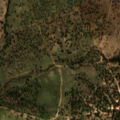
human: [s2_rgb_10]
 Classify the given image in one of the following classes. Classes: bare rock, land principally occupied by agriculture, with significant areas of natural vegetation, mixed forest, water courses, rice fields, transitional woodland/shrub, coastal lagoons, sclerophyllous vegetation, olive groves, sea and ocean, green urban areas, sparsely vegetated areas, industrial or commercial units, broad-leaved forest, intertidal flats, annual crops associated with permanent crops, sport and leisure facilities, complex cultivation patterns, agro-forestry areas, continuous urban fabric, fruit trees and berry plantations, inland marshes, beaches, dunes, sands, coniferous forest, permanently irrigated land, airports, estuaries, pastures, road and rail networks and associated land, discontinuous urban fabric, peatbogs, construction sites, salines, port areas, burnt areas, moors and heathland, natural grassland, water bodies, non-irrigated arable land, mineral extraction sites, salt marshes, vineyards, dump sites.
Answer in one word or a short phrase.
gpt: pastures, agro-forestry areas